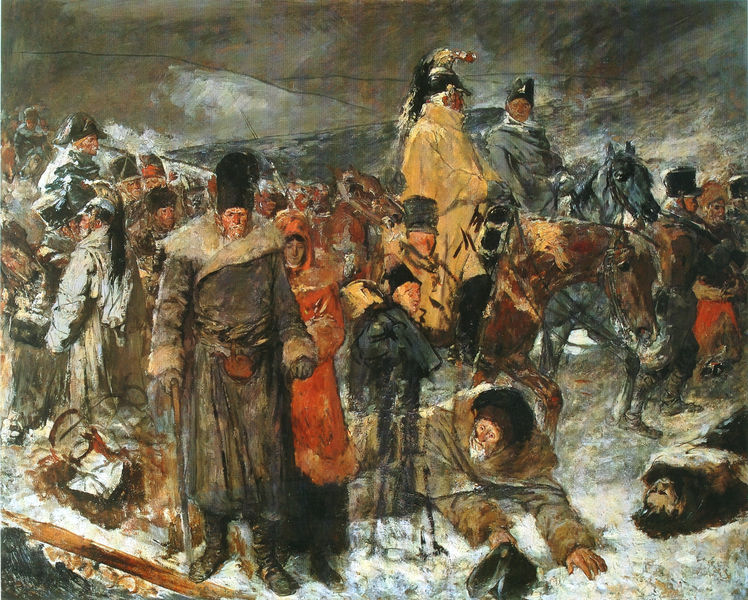
Titel: Trümmer der Großen Armee
Künstler: Otto von Faber du Faur
Standort: München
Institution: Neue Pinakothek
Schlagwörter: berg, blau, dunkel, felsen, gemälde, gewitter, himmel, kampf, mann, wasser, weiß, wolken, gelb, menschen, ocker, braun, bunt, frau, grau, handschuhe, holz, hut, hüte, männer, orange, schwarz, skizze, szene, eis, gürtel, rot, schnee, tier, tiere, ansammlung, beige, leute, bart, bärte, gesichter, jacke, mütze, mützen, federn, geschichte, gesicht, historie, kragen, leiche, mensch, pelz, stehen, tod, tot, hände, hügel, kalt, land, haare, mantel, kind, pferd, pferde, reiter, fell, reiten, sattel, liegen, russland, berge, gebirge, zug, nebel, linien, winter, figuren, krieg, schlacht, trümmer, untergang, soldaten, zopf, grimmig, striche, flucht, kälte, trostlos, geschirr, revolution, uniform, waffen, tote, verletzte, mäntel, napoleon, dreispitz, helm, offizier, stiefel, entwurf, armee, feldzug, sterbende, unvollendet, beckmann, pelzmantel, sterben, kavalerie, ross, leid, general, frost, fellmütze, rösser, frieren, fellmützen, russen, verwundete, gefallen, wanderung, verletze, infanterie, schlachtfeld, kapuze, russisch, expressonismus, ligen, trek, bärenfell, bürgerkrieg, eisig, erfrieren, faber, fußvolk, grande, grande armee, gürteltasche, infantrie, proviant, reitend, russlang, trist, trümmer der großen armee, tschako, überquerung, pelzmützen, erschießen, toten, bauchtasche